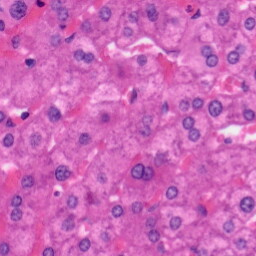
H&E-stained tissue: Liver